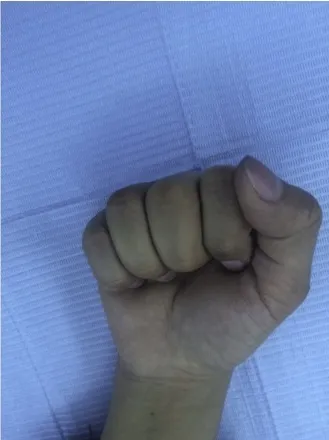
Active motion at 1 year after surgery. Active extension.
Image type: medical_photograph (other_medical_photograph)